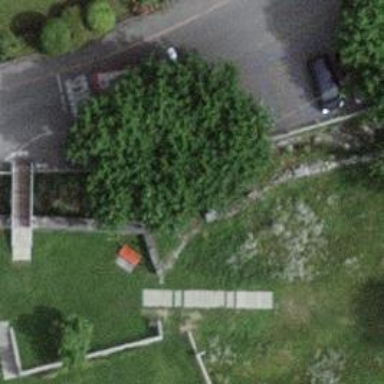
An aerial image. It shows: Red bench.